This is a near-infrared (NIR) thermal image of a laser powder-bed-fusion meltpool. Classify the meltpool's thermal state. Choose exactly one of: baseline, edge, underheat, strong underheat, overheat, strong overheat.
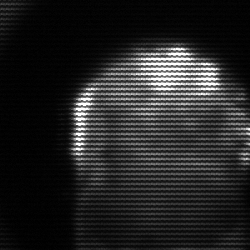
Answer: baseline